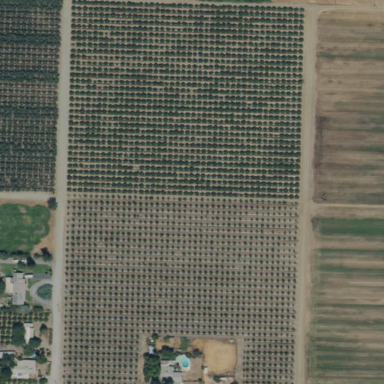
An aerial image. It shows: Orchard.